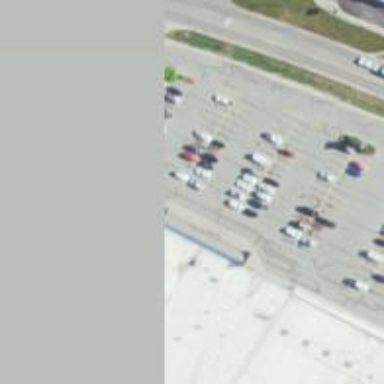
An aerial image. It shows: Parking space.